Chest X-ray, PA view. Patient: 50 years old, sex F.
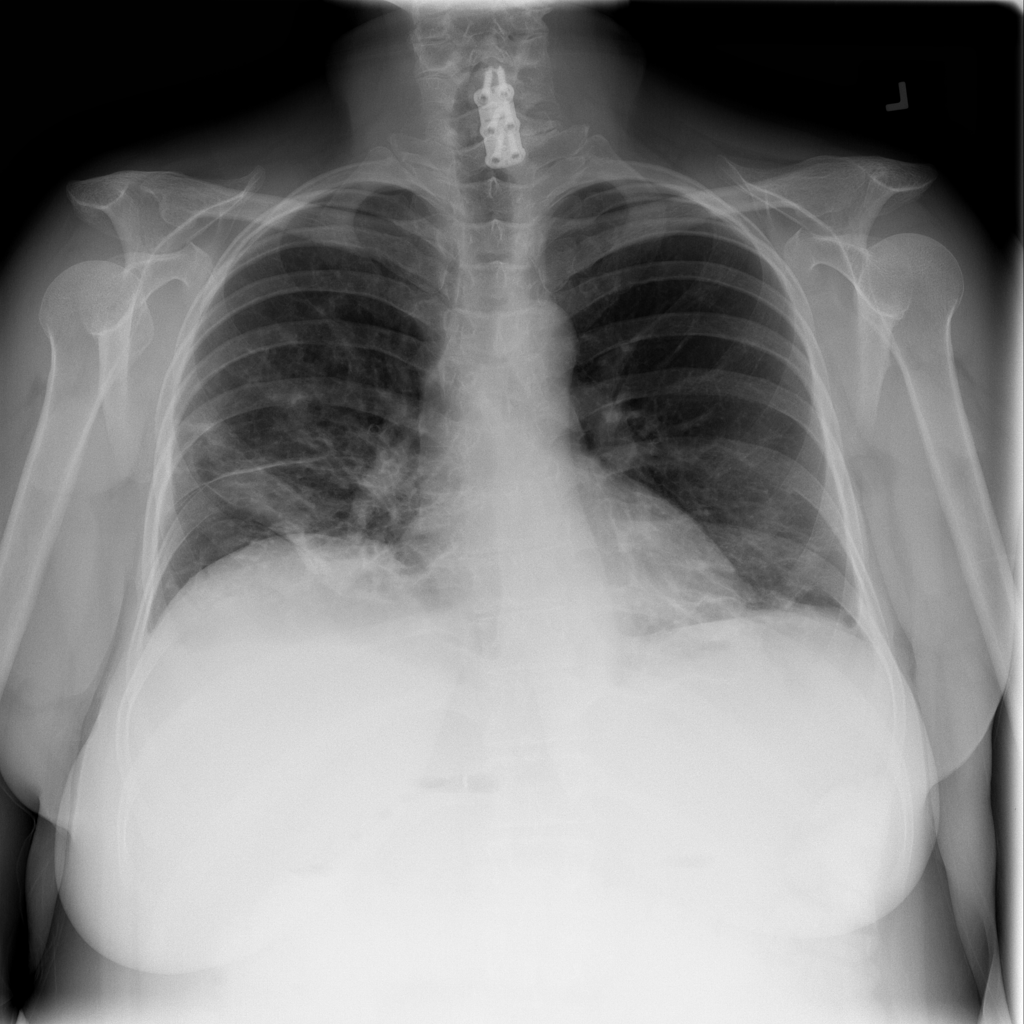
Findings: Atelectasis